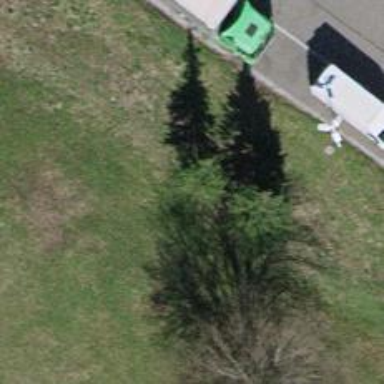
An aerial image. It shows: Beautiful tree in nature.